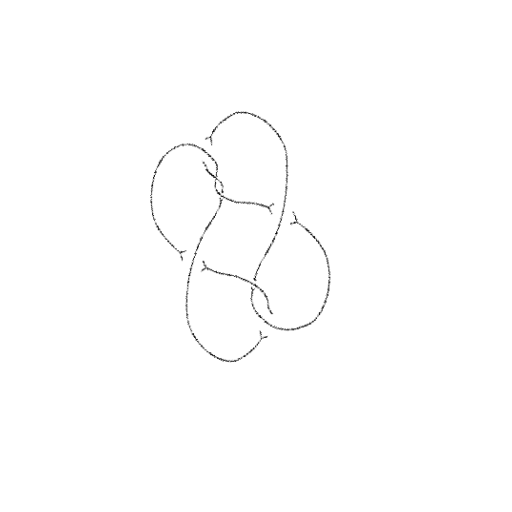
Crossing number: 7